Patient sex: M
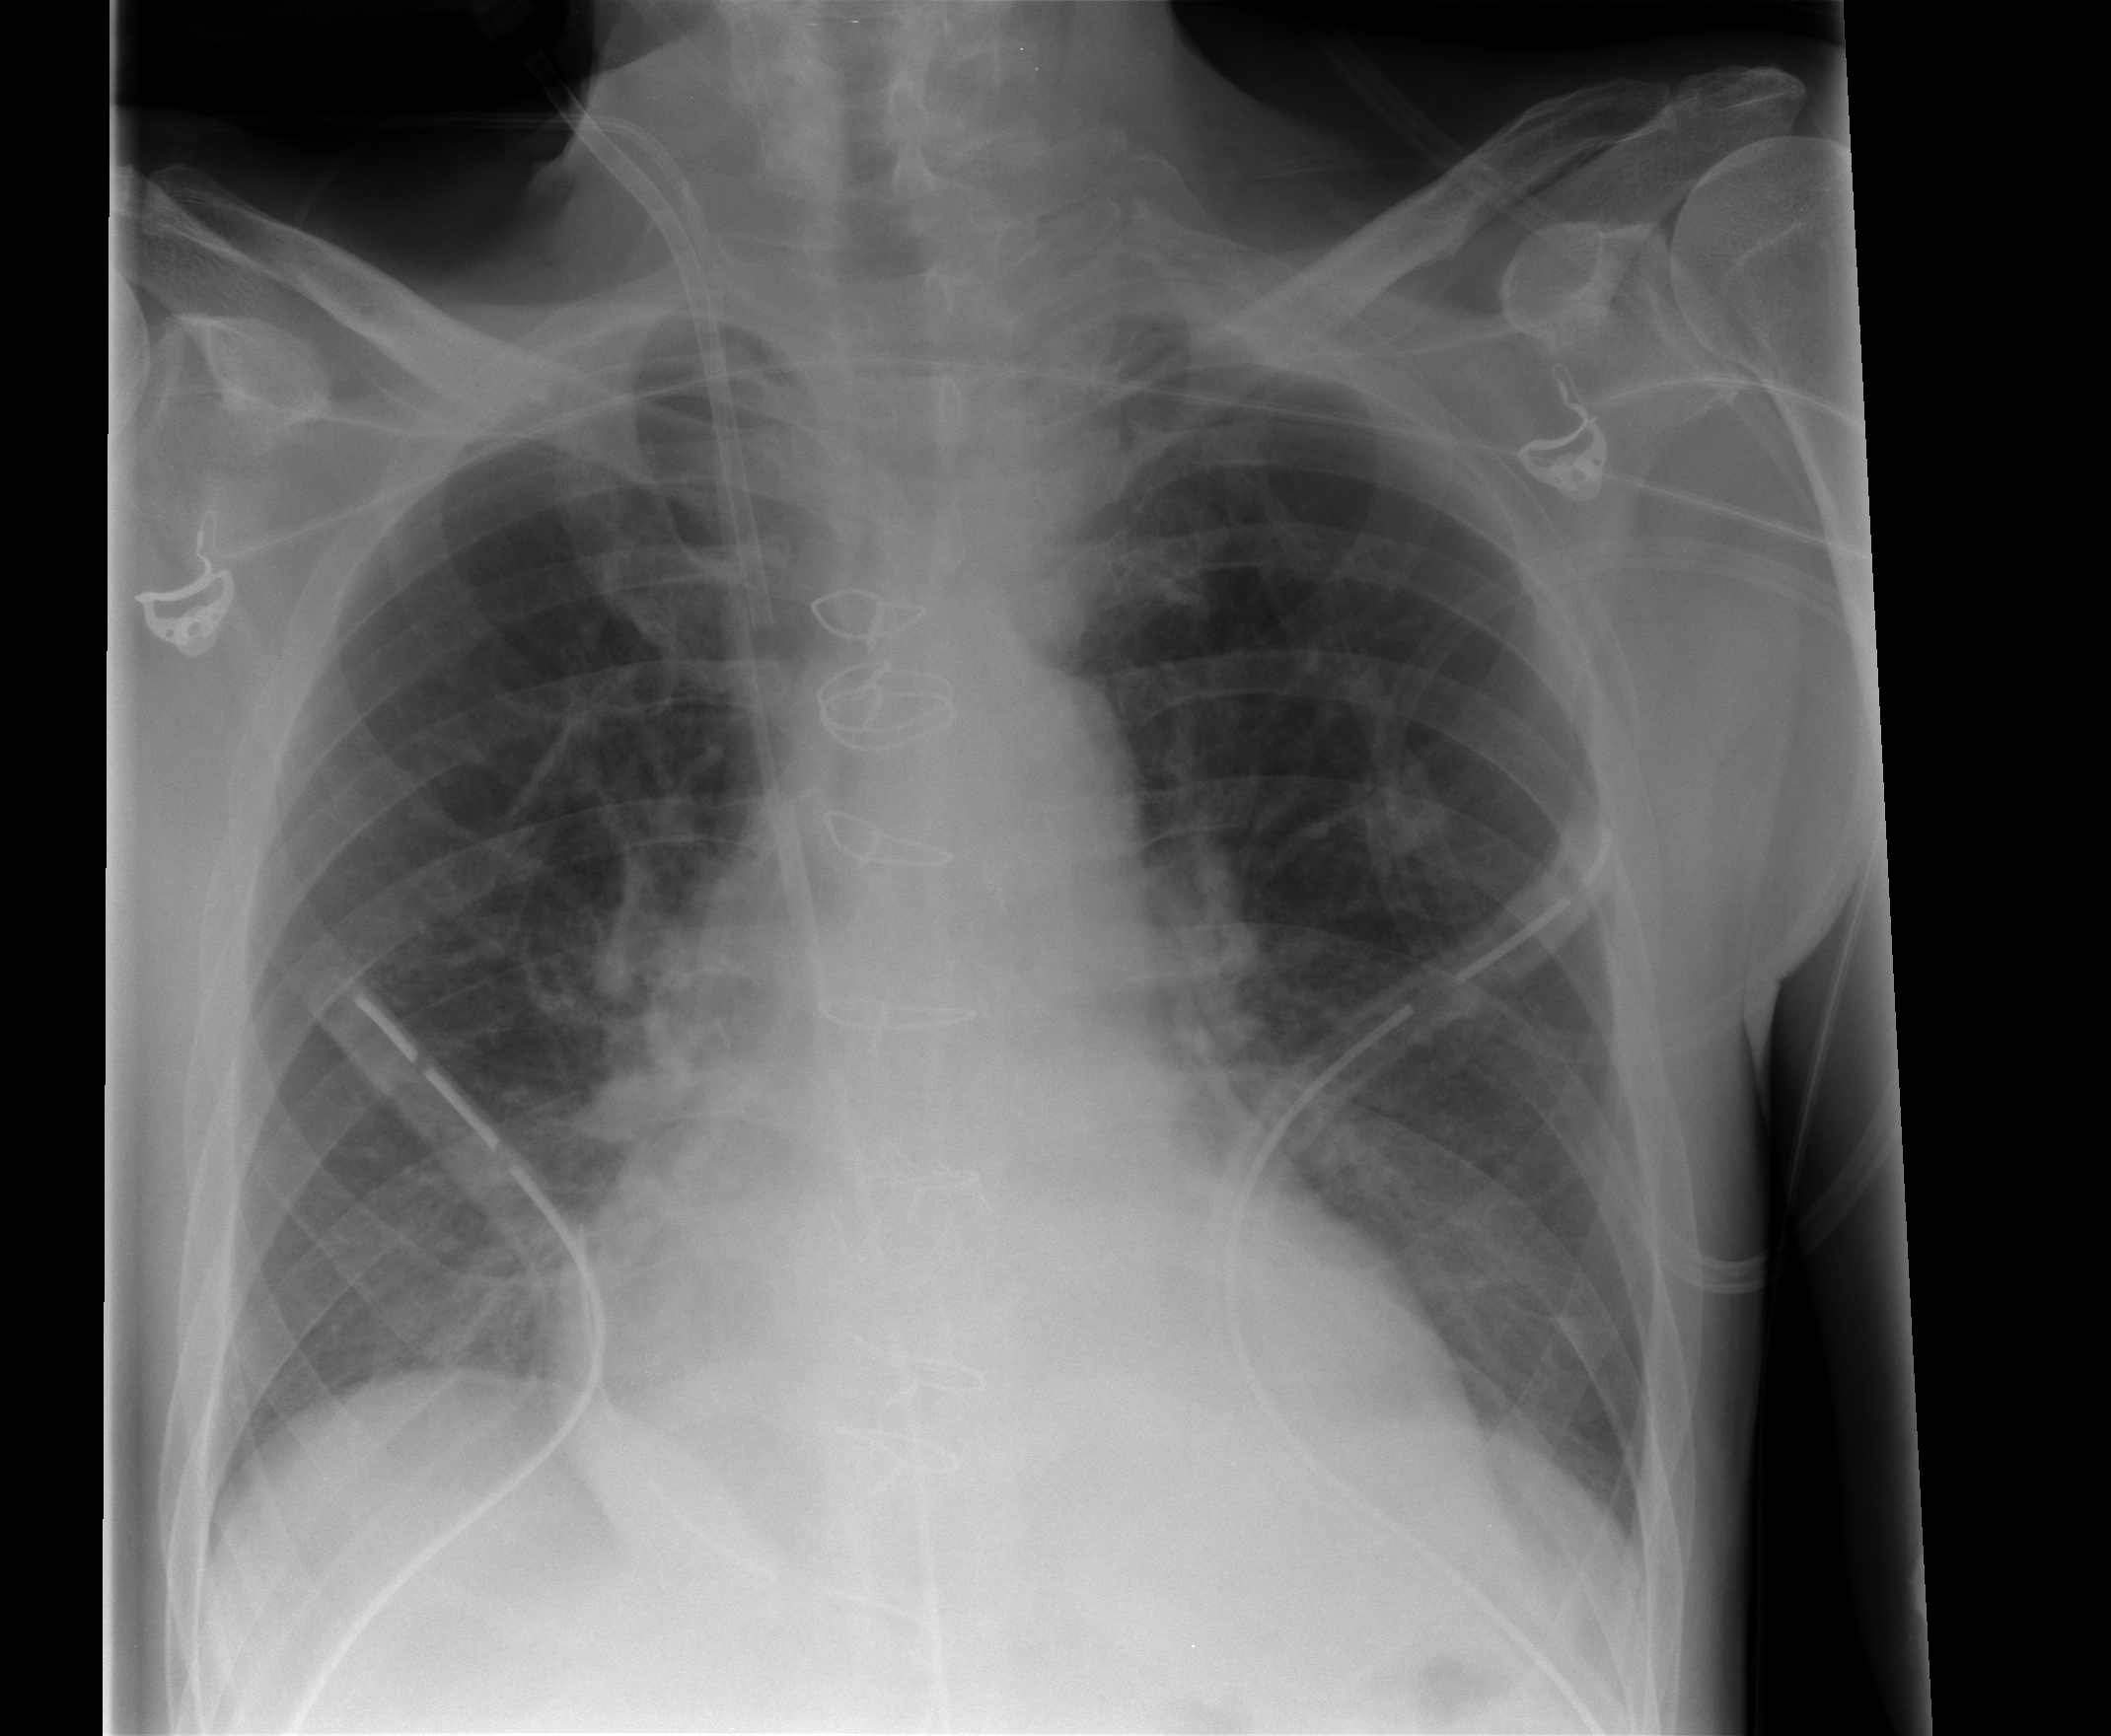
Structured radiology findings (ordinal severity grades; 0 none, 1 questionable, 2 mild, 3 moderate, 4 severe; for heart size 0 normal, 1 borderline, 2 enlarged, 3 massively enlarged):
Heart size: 2
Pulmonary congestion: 2
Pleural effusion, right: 0
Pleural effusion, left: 0
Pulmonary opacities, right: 0
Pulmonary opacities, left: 0
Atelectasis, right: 2
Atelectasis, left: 2